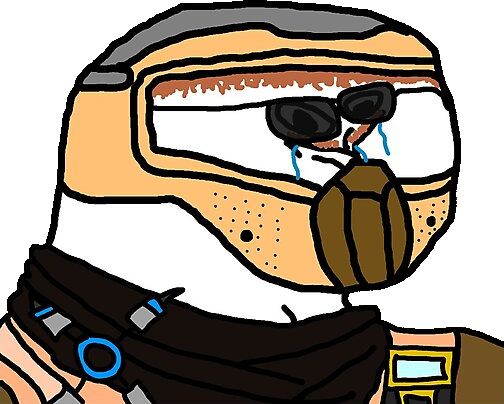
Label: 5_Brainlet